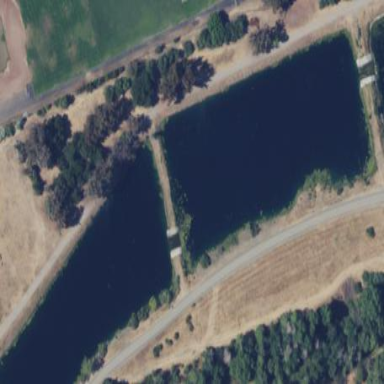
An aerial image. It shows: Pond with natural water.